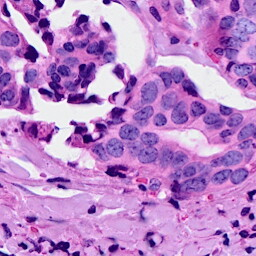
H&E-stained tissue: Breast